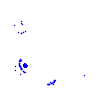
Particle: electron